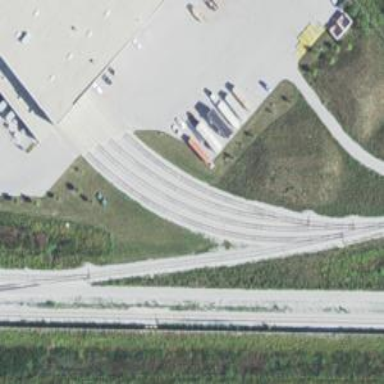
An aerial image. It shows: Railway spur service.